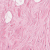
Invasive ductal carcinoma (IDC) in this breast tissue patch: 0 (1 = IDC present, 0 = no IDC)